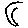
Label: moon